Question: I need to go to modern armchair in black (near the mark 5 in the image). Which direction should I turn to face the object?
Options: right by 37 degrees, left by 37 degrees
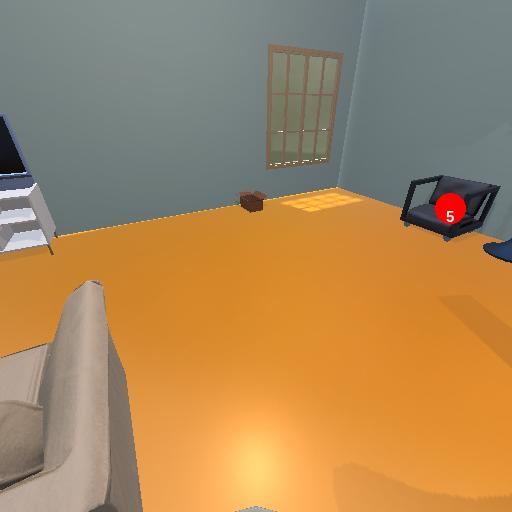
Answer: right by 37 degrees